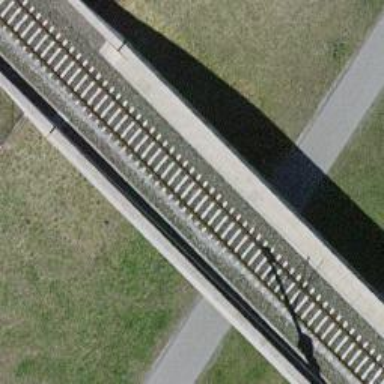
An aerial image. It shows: Railway signal.